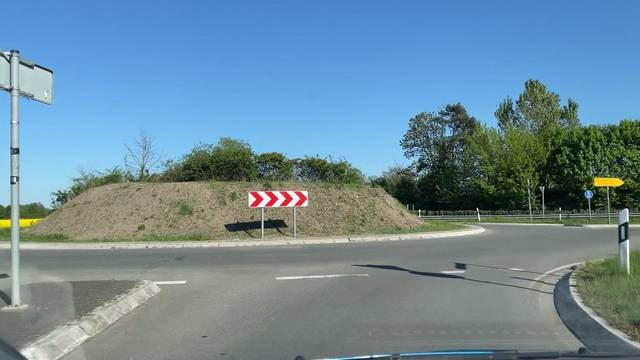
Region: Germany
Coordinates: 52.963, 11.17